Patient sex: F
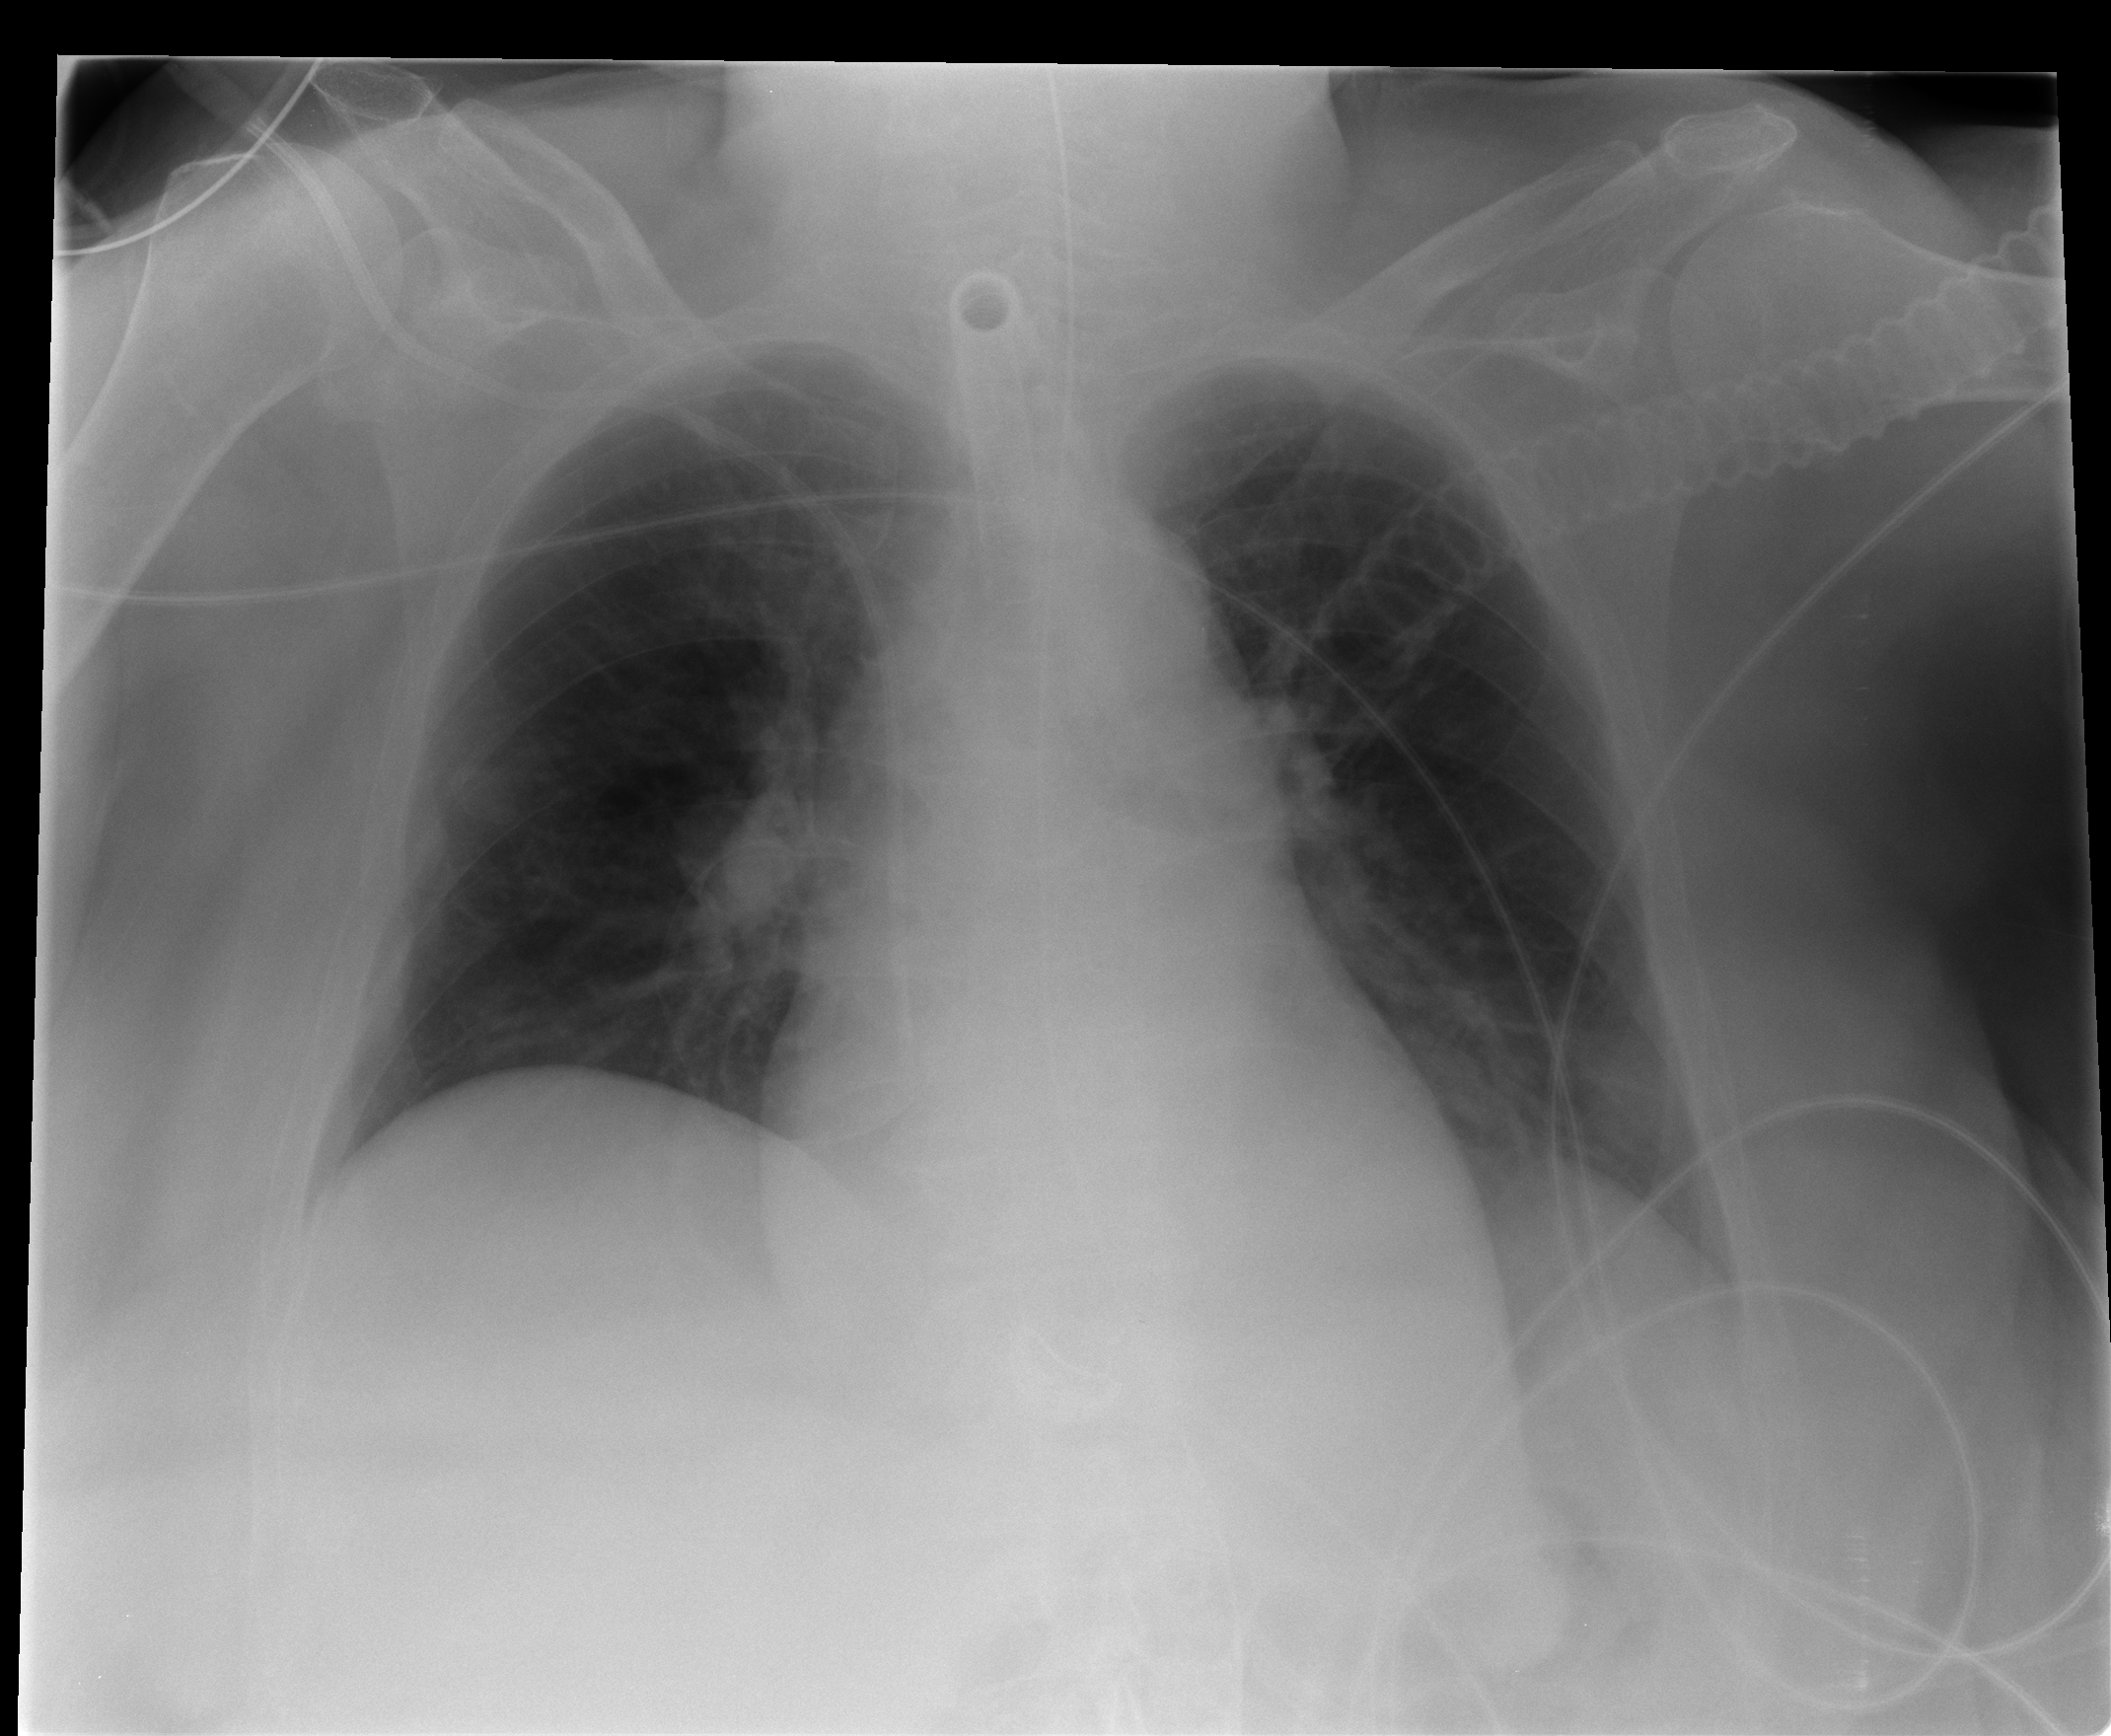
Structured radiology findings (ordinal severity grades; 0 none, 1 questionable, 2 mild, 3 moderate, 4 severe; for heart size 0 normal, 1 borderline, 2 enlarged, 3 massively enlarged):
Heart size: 0
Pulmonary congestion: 1
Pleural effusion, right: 0
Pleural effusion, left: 2
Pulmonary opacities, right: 1
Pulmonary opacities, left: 2
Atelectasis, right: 0
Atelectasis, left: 2